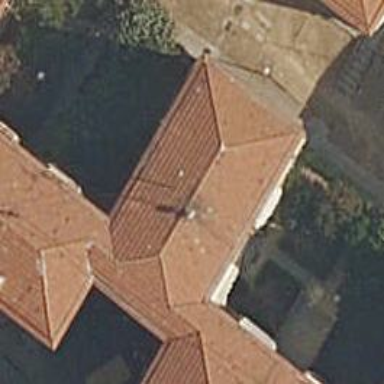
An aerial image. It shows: Residential building.